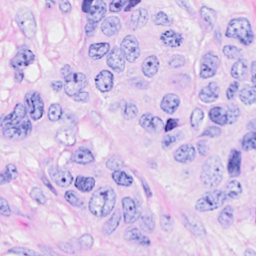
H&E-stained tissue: Breast